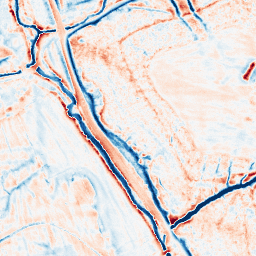
Category: edge_preserving
Decomposition family: guided
Decomposition parameters: radius: 4
eps: 0.001
Upsampling method: quartic
Upsampling parameters: scale: 2
Upsampling scale: 2